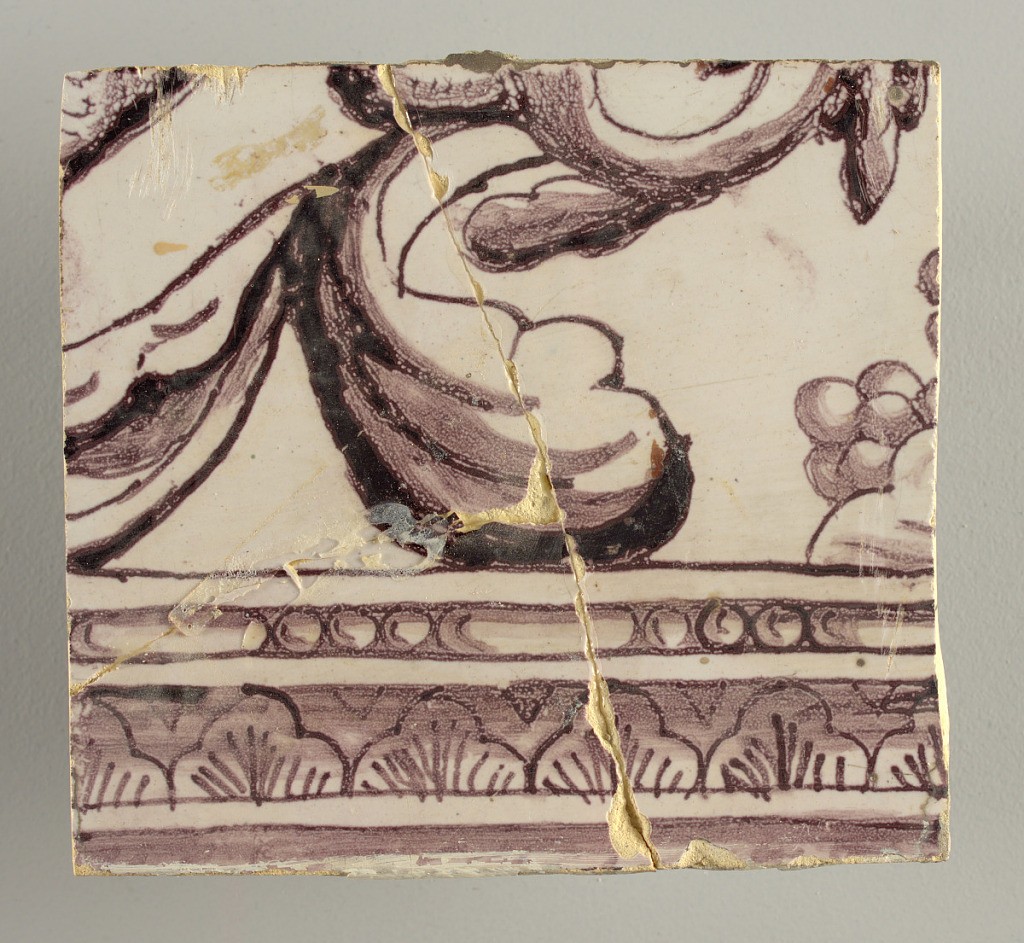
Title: Wall facing
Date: ca. 1725
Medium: Tin-glazed earthenware, underglaze
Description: Horizontal rectangle.  Thirty-seven tiles wide and twenty-one high with opening for door or window nineteen and one-half tiles high and twelve wide.  To left and right of opening, centered canopy above. Left, woman representing Hope, right, a sculputure urn.  Centered above opening, a mascaron.  Arabesque design of foliage.